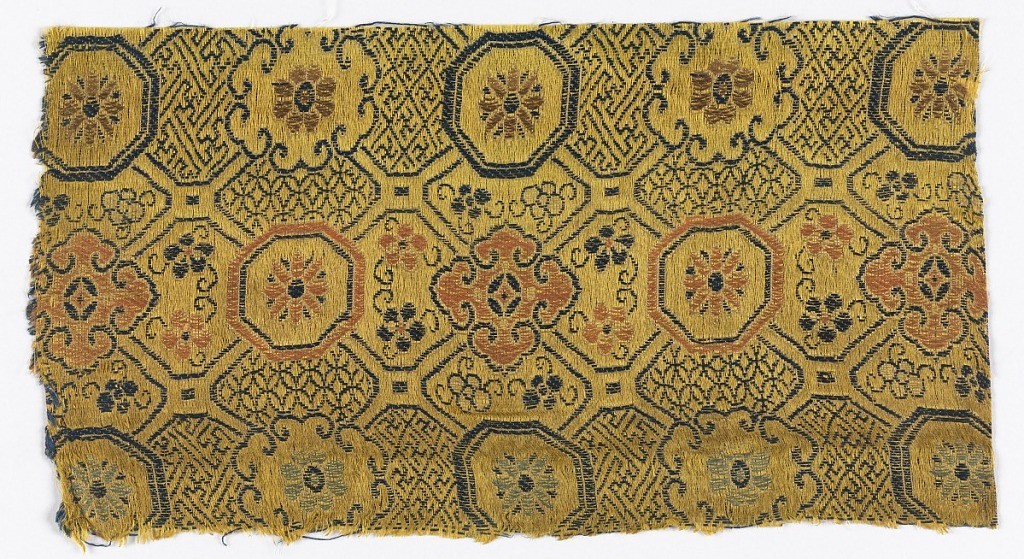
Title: Fragment
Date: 19th century
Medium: silk Technique: plain compound satin, brocaded
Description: Allover geometrical design in greenish gold and rose with blue outlines.